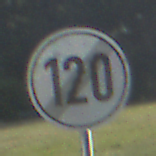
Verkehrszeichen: EndeGeschwindigkeit120
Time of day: MorningAfternoon
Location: Outdoor (Nature)
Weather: PartlyCloudy
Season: NotSpecified
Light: Natural